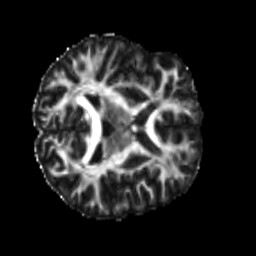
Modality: FA
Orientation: axial
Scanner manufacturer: siemens
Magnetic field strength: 3 T
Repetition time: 4 s
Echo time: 0.0594 s